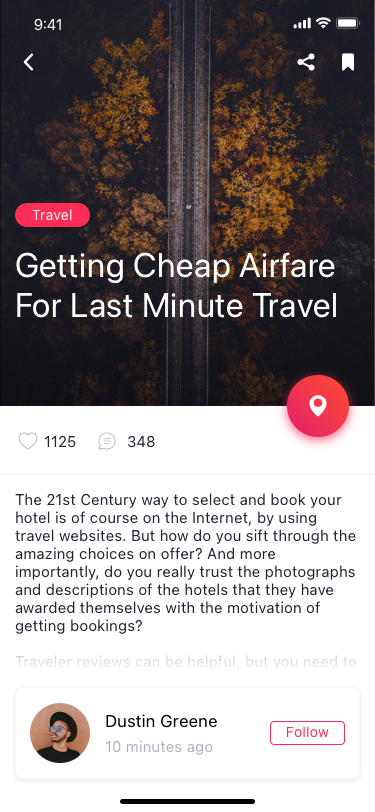
Text in this UI design:
Getting Cheap Airfare For Last Minute Travel
1125
348
The 21st Century way to select and book your hotel is of course on the Internet, by using travel websites. But how do you sift through the amazing choices on offer? And more importantly, do you really trust the photographs and descriptions of the hotels that they have awarded themselves with the motivation of getting bookings?

Traveler reviews can be helpful, but you need to exercise caution. They are often biased, sometimes out of date, and may not serve your interests at all.
10 minutes ago
Dustin Greene